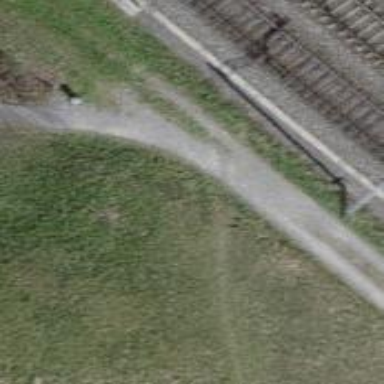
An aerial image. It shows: Path with fine gravel surface.